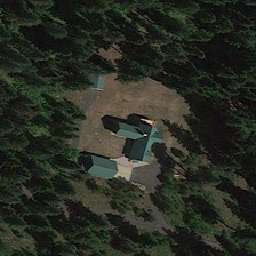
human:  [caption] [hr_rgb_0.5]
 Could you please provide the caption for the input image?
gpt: All kinds of trees are the same.

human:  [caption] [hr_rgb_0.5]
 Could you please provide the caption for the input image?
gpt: all tree varieties are the same.

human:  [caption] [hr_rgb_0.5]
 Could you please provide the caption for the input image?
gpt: All tree species are the same.

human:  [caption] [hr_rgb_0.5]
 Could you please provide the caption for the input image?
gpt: All trees are the same.

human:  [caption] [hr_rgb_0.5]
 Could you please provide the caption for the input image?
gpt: All trees are the same